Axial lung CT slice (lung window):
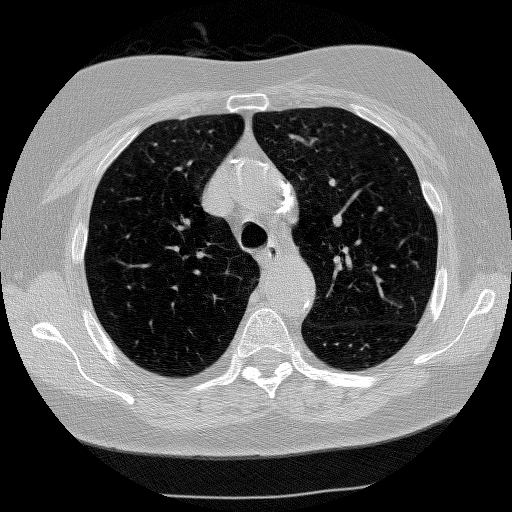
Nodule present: no